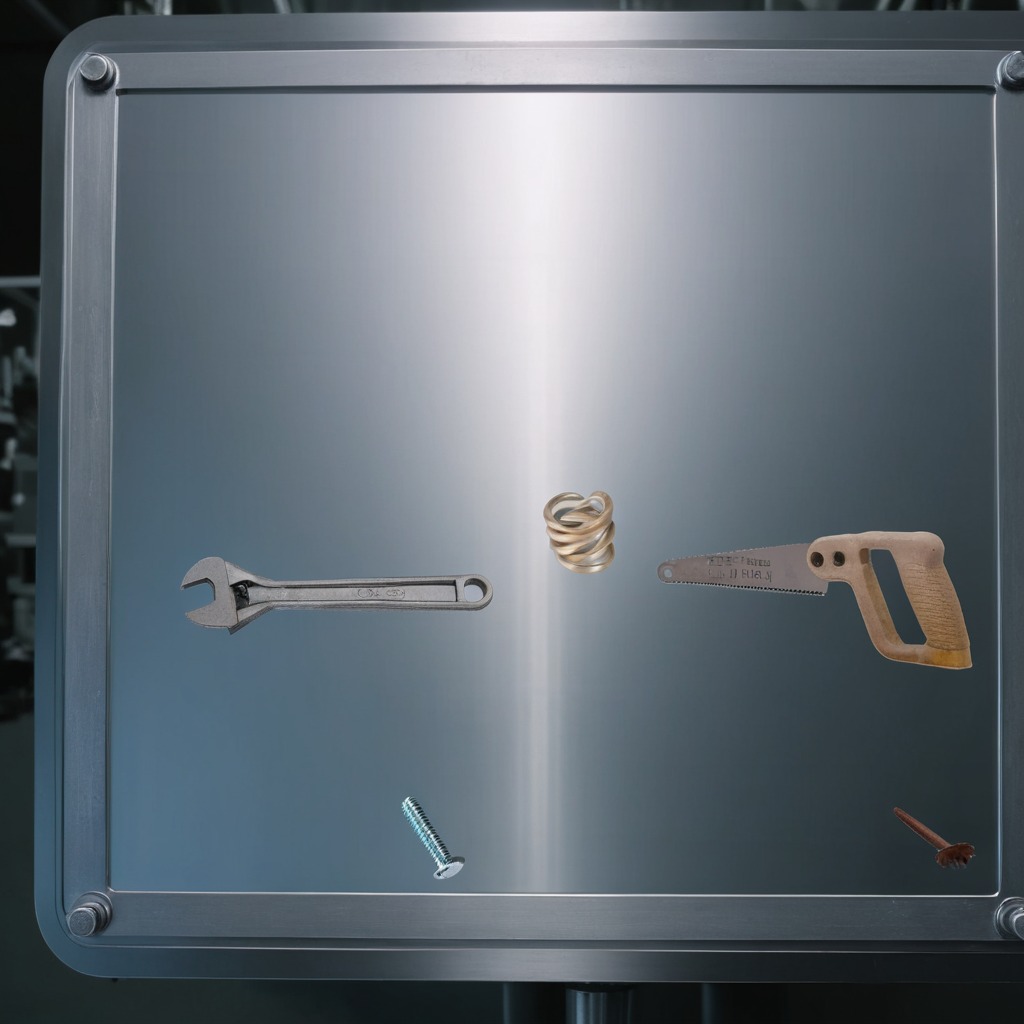
A metal machine screw, an iron nail, a coiled metal spring, a handheld metal saw, and a wrench are lying on the metal table in a machine shop under fluorescent lights.